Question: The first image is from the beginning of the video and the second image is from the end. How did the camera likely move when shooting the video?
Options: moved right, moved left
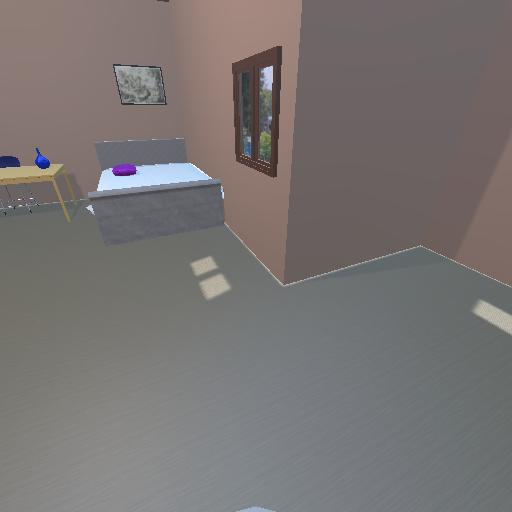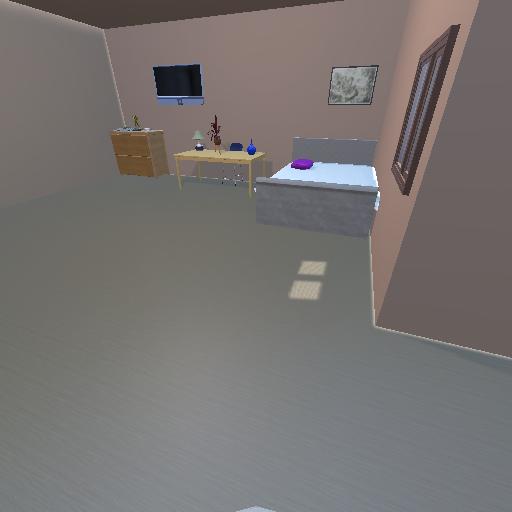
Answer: moved right